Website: macys
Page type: customer-info-address
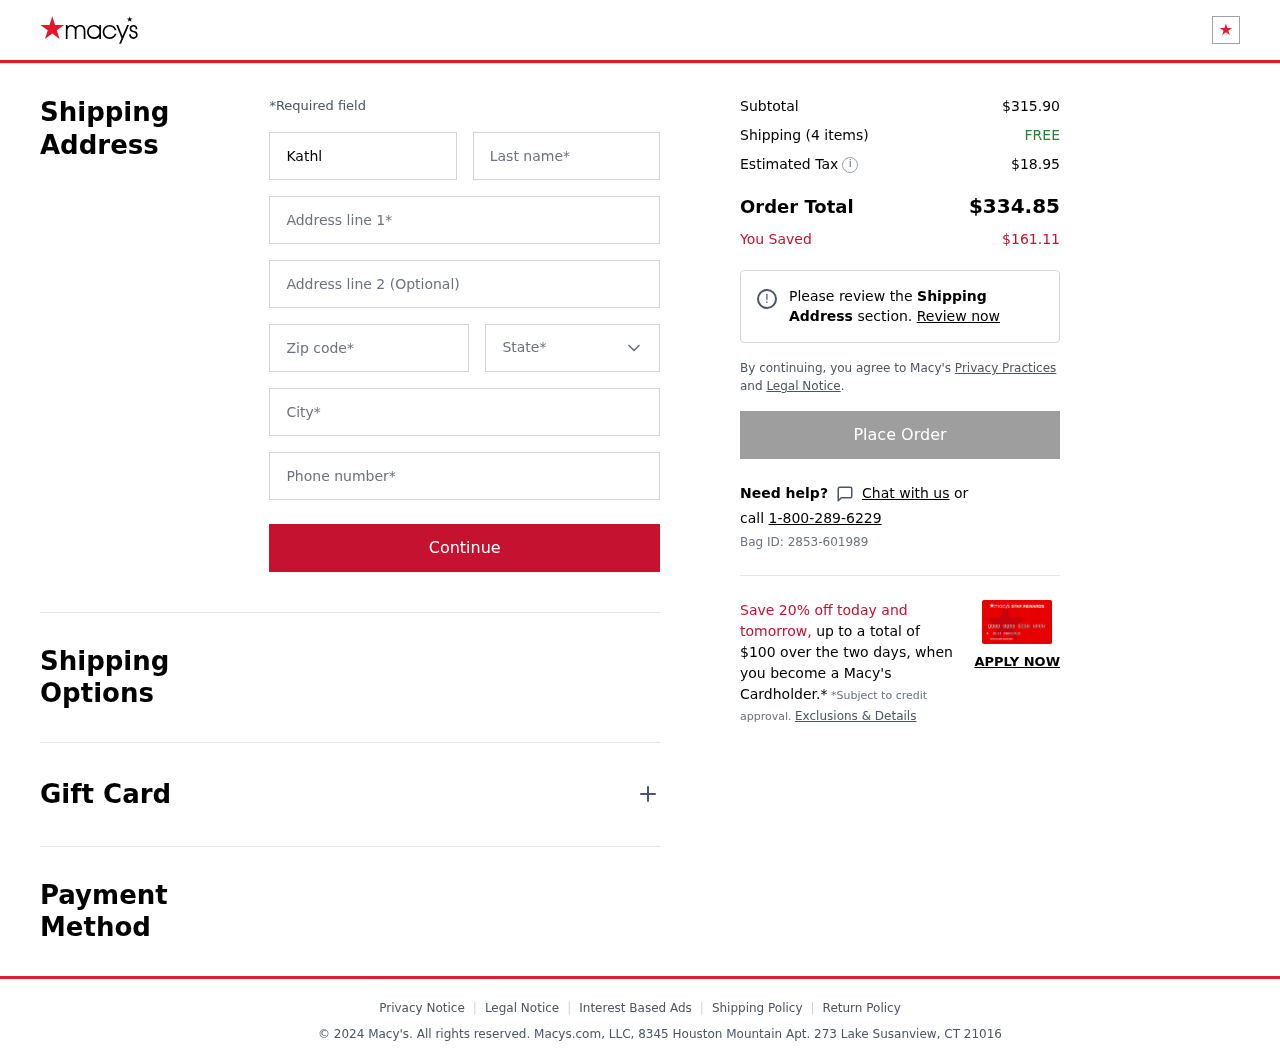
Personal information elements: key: PII_CITY
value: Lake Susanview
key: PII_FIRSTNAME
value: Kathleen
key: PII_LASTNAME
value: Parsons
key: PII_PHONE
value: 3686234948
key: PII_POSTCODE
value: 21016
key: PII_STATE
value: Connecticut
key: PII_STREET
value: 8345 Houston Mountain Apt. 273
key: PII_STREET2
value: Suite 547
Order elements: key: ORDER_SUBTOTAL
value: $315.90
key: ORDER_NUM_ITEMS
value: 4
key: ORDER_SHIPPING_COST
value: FREE
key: ORDER_TAX
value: $18.95
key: ORDER_TOTAL
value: $334.85
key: ORDER_SAVINGS
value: $161.11
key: ORDER_BAG_ID
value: Bag ID: 2853-601989